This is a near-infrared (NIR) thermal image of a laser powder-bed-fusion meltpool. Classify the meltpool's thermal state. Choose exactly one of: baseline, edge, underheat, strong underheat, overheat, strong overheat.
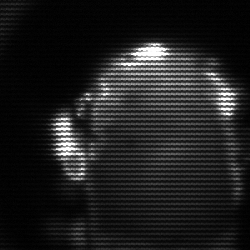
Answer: baseline